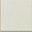
Piece: xx